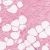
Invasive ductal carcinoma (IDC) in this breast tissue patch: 0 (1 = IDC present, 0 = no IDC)